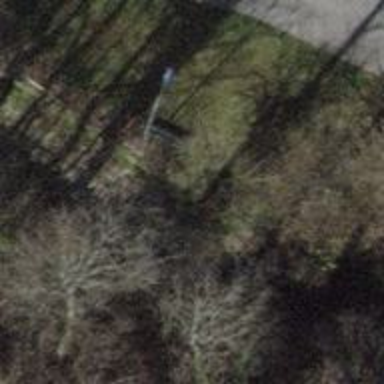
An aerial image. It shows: Bench for seating.